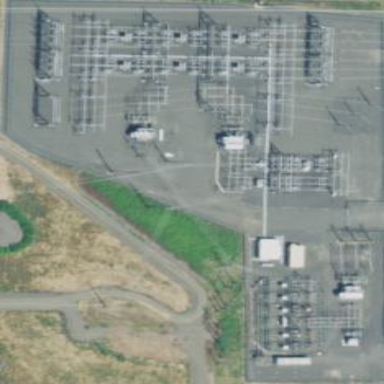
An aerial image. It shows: Distribution level power substation.